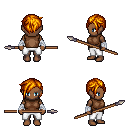
a pixel art fantasy rpg character, female body template, human, dark skin, brown sleeveless shirt, white pants, dark blonde pixie cut hairstyle, white cloth bandages, spear, four views (front, back, left, right), 2x2 character sprite sheet, small pixel art, hard edges, no anti-aliasing